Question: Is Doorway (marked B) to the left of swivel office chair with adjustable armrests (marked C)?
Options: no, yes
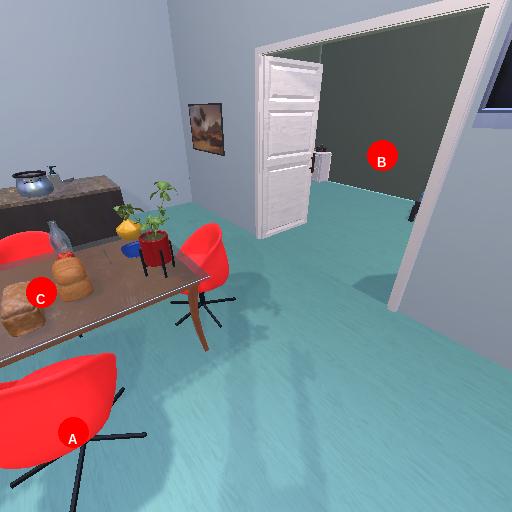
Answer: no